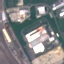
Label: Industrial